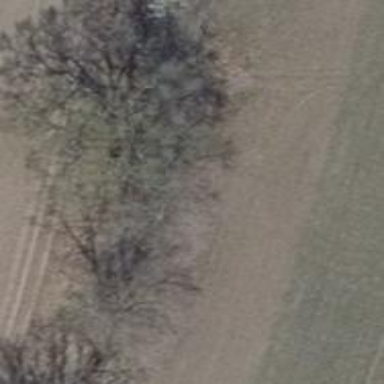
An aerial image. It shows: Row of deciduous broadleaved trees.